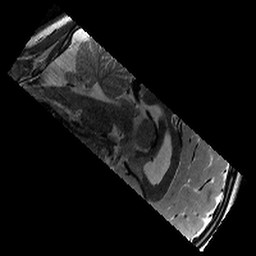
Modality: T2w
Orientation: sagittal
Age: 11
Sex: male
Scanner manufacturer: siemens
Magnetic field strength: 3 T
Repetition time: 9.23 s
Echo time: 0.067 s